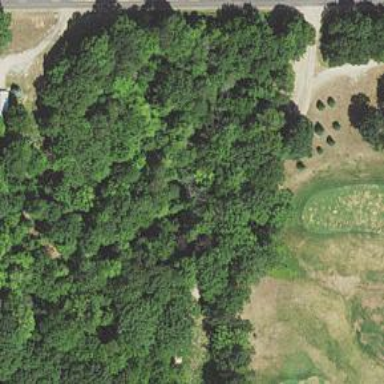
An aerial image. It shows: Service road designated as golf cart path.